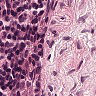
Metastatic tissue present: no